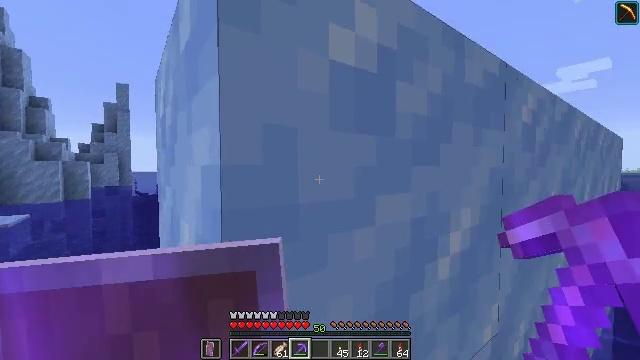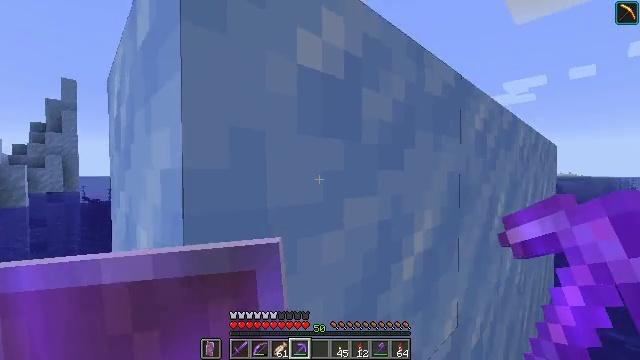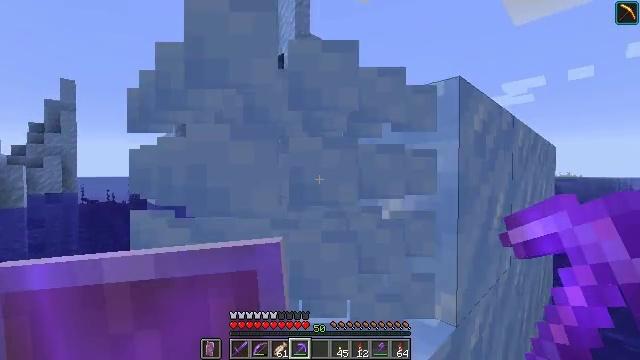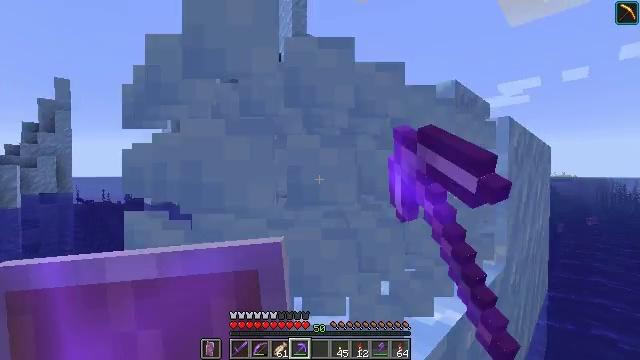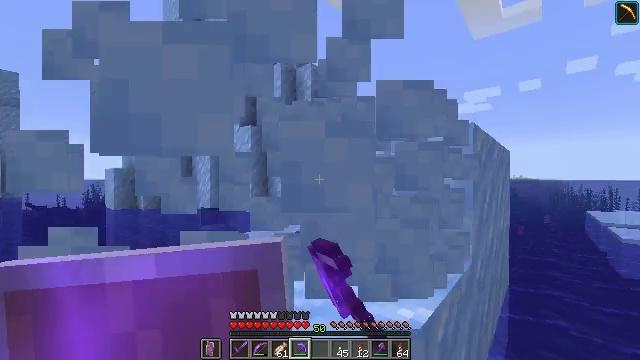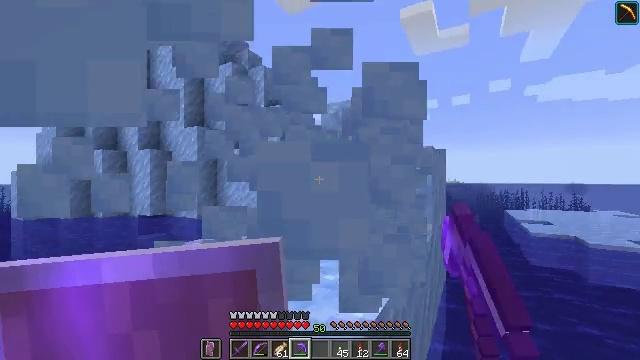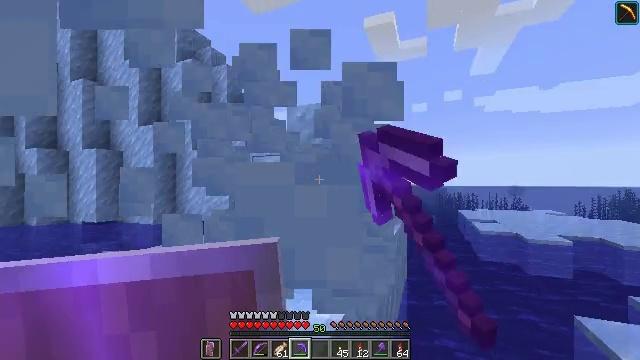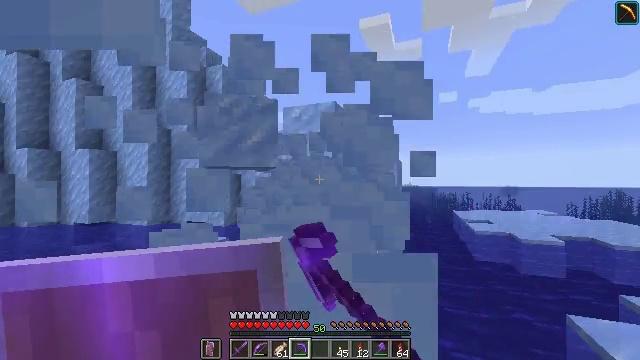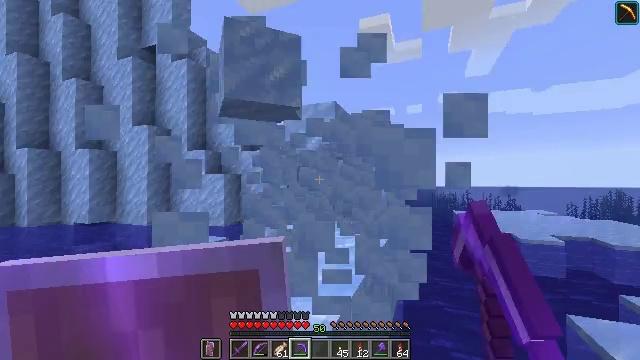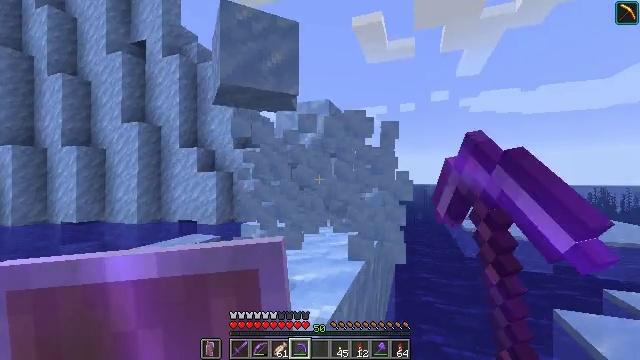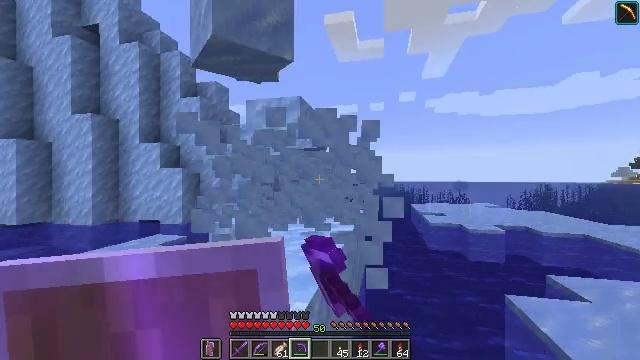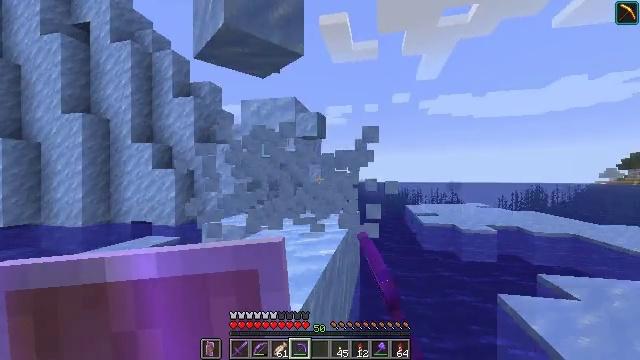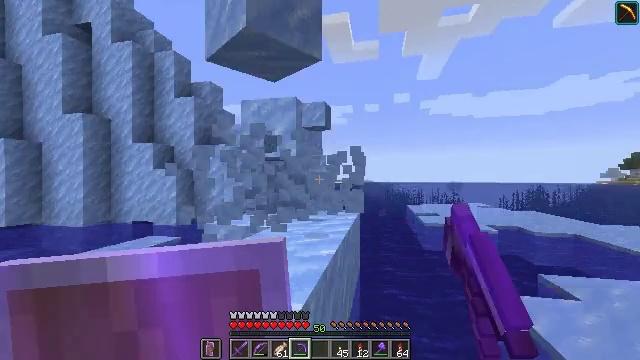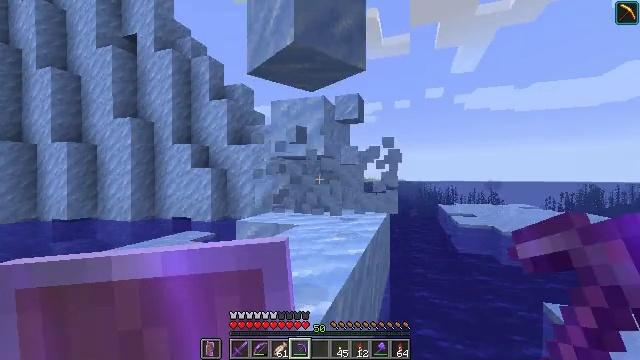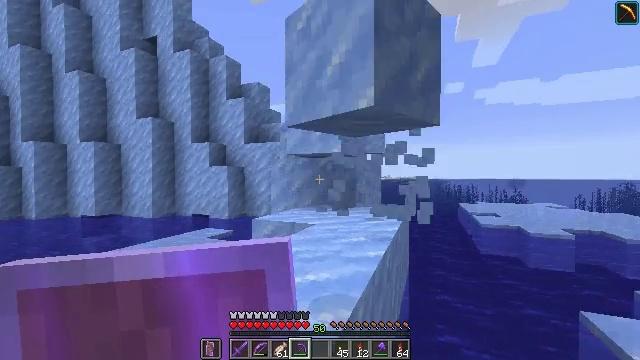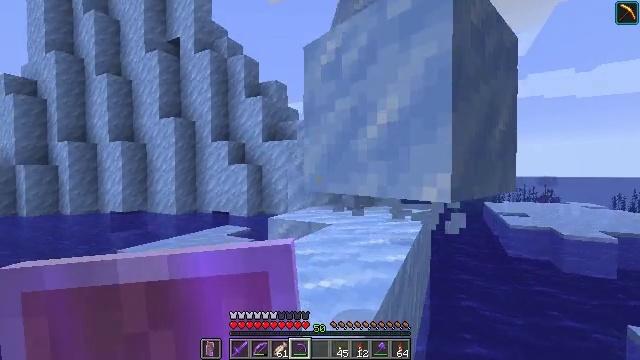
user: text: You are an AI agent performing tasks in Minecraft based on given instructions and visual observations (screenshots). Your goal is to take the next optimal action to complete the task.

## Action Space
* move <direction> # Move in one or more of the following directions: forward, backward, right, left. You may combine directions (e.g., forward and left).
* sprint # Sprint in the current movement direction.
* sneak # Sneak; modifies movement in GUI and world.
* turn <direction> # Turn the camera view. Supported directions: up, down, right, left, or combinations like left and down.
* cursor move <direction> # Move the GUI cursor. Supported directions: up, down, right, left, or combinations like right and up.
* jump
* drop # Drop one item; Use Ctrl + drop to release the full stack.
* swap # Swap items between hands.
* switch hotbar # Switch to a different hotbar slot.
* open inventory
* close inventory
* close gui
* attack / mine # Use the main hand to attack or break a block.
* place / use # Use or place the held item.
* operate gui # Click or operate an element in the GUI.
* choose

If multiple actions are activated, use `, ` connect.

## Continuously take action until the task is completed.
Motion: motion action
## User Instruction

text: Acquire packed ice by mining.
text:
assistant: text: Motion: turn right
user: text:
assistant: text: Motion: attack / mine
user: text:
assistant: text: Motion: attack / mine
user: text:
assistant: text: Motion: turn right, attack / mine
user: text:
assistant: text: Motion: turn right, attack / mine
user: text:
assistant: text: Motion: turn right, attack / mine
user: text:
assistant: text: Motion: attack / mine
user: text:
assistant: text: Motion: attack / mine
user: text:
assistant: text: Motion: turn right, attack / mine
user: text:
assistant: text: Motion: turn right, attack / mine
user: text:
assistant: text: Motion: turn right, attack / mine
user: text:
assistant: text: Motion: attack / mine
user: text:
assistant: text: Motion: turn left, attack / mine
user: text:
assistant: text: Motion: move forward, turn left
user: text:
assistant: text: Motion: move forward, turn left
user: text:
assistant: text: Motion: move forward
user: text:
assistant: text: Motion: move forward, jump
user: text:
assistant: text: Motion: move forward, jump
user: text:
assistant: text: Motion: move forward, jump
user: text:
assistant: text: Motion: move forward, jump
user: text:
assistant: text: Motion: move forward
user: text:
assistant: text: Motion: move forward, turn down
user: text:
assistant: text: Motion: move forward, turn down
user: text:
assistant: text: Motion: move forward, turn down
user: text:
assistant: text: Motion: move forward
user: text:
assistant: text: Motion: move forward
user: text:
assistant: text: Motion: move forward, turn right and down
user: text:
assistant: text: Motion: move forward, turn right and down
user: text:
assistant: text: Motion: move forward, turn right and down
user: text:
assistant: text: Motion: move forward